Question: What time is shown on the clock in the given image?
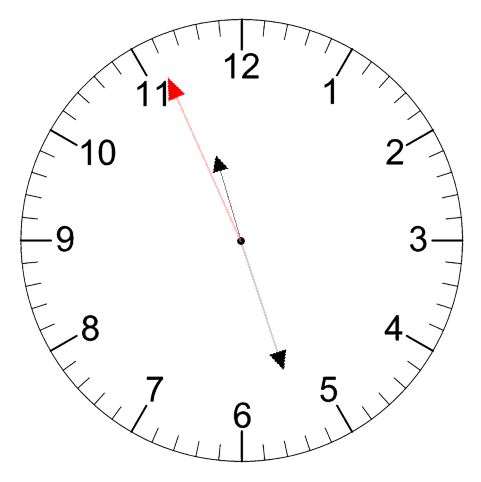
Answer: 11:26:56